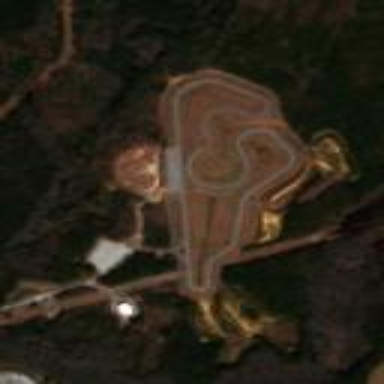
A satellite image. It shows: Motor sports centre located on leisure land.